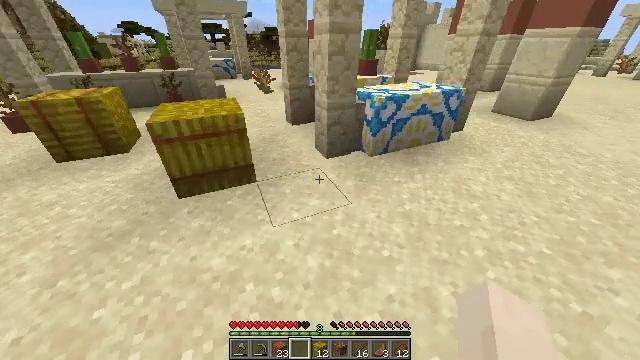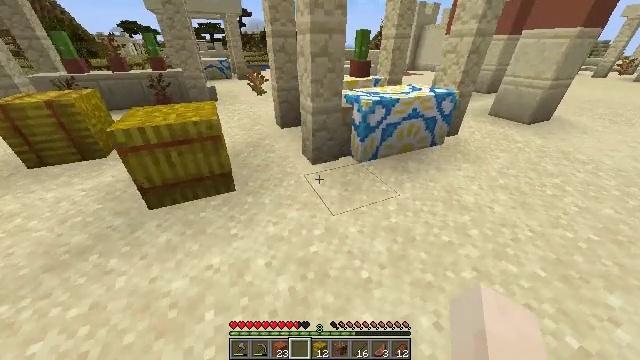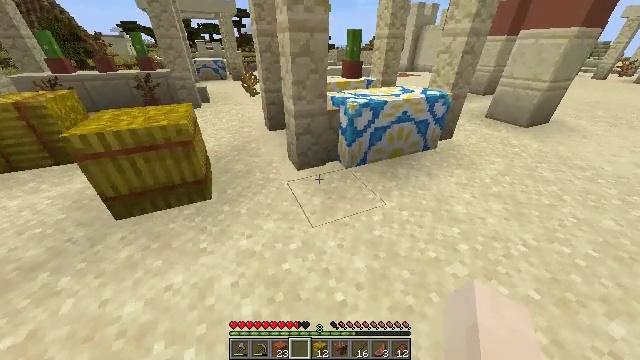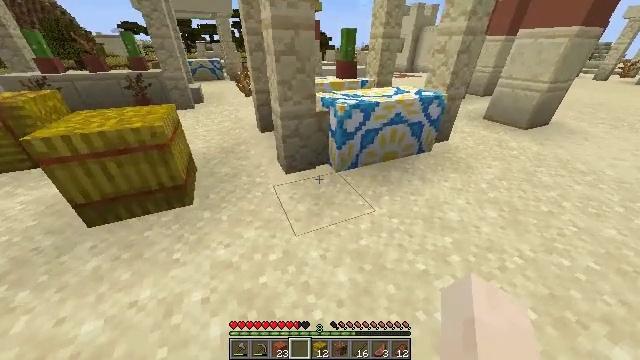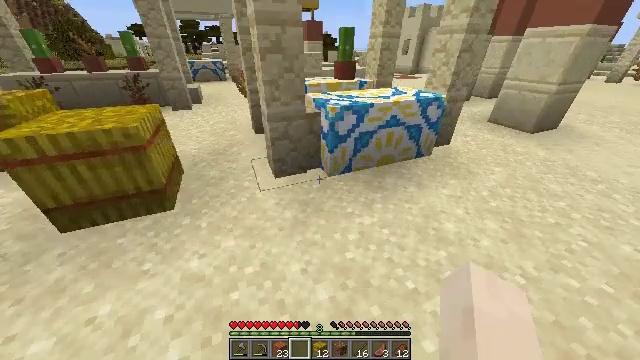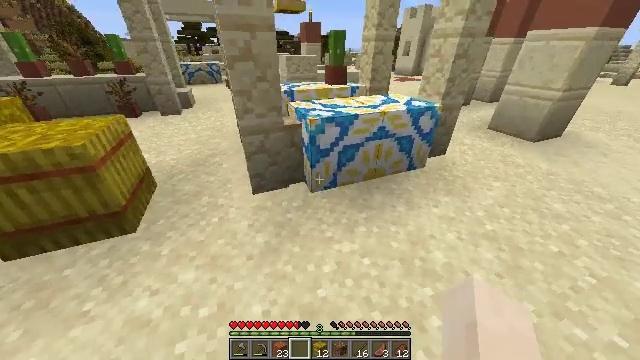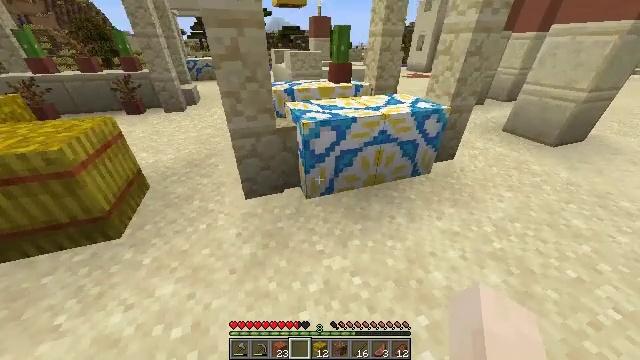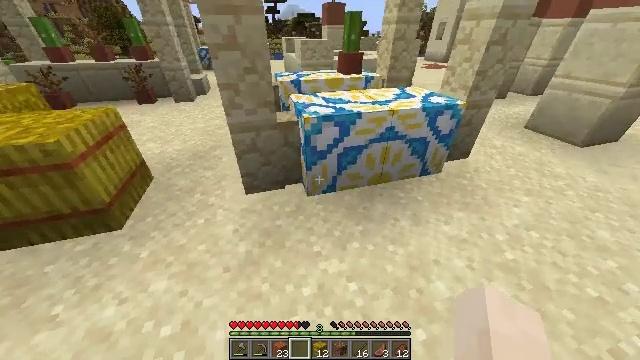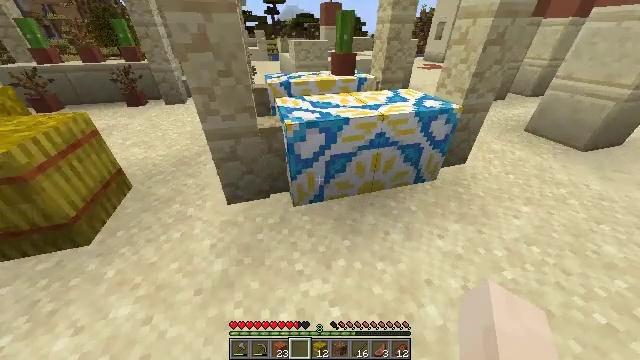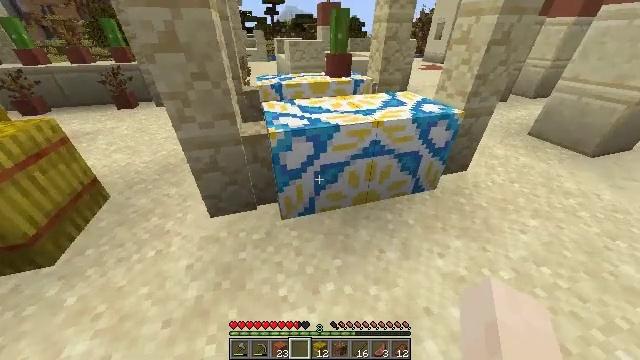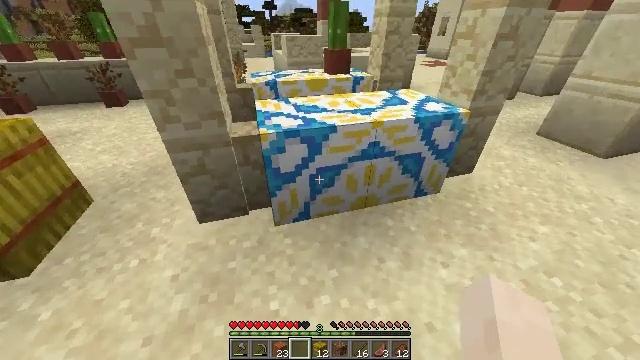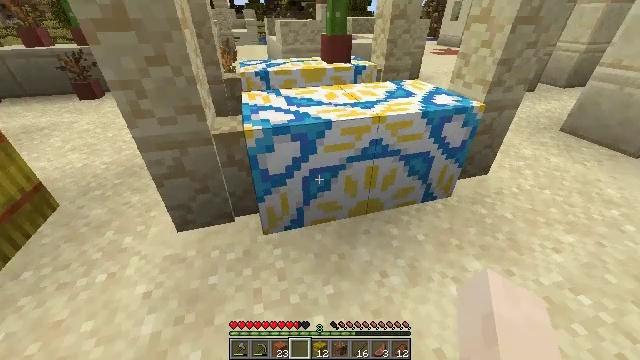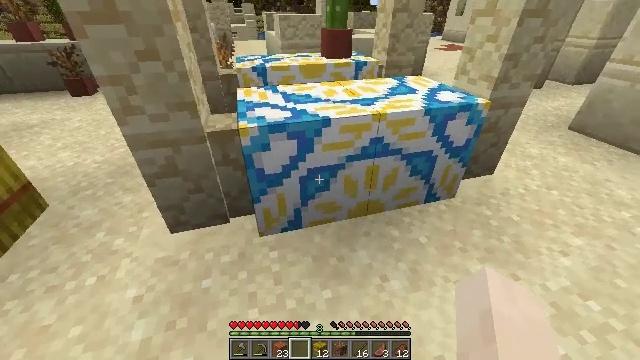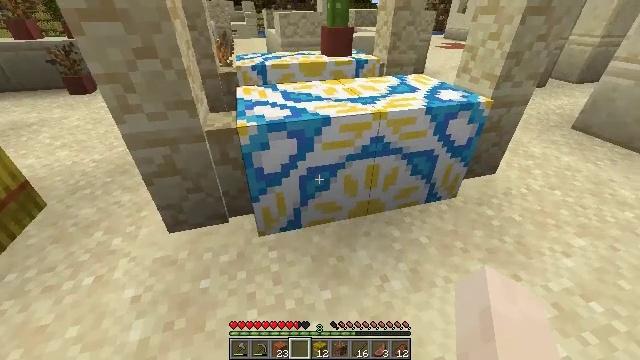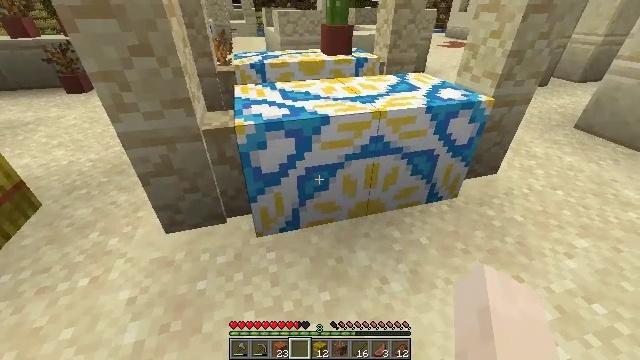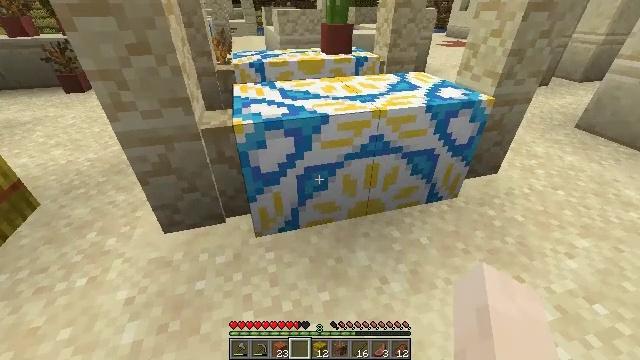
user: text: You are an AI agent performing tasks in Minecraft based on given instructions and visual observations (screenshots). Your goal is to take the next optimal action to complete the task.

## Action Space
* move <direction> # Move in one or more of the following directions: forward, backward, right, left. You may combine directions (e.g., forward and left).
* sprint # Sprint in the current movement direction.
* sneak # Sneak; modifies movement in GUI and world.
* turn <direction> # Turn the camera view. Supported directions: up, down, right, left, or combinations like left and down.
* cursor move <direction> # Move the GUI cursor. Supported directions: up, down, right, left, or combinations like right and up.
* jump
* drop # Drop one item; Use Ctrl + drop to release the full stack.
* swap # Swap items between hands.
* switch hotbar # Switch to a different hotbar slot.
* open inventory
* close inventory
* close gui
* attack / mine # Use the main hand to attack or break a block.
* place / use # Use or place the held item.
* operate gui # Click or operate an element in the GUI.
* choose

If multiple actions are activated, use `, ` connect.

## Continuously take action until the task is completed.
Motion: motion action
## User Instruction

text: Mine the white glazed terracotta block.
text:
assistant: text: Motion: move forward and move right
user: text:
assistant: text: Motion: move forward and move right
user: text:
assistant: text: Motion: move forward and move right
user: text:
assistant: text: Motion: move forward and move right, turn left
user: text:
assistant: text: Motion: move forward and move right
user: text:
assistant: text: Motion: move forward and move right, turn left
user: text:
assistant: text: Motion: move forward and move right, turn left and down
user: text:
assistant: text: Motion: move forward
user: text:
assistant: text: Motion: no_op
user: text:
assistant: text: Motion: no_op
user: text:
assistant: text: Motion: use / place
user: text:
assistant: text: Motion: use / place
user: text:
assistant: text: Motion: use / place
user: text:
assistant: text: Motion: use / place
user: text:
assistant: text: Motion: no_op
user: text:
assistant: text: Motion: no_op
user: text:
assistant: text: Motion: no_op
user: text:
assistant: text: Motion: no_op
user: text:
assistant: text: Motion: no_op
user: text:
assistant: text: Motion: no_op
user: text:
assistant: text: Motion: no_op
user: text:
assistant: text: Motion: no_op
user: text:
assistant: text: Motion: no_op
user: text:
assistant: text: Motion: attack / mine
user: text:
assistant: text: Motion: attack / mine
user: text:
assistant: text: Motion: attack / mine
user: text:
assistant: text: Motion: no_op
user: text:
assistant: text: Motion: no_op
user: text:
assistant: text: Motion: no_op
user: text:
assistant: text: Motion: no_op